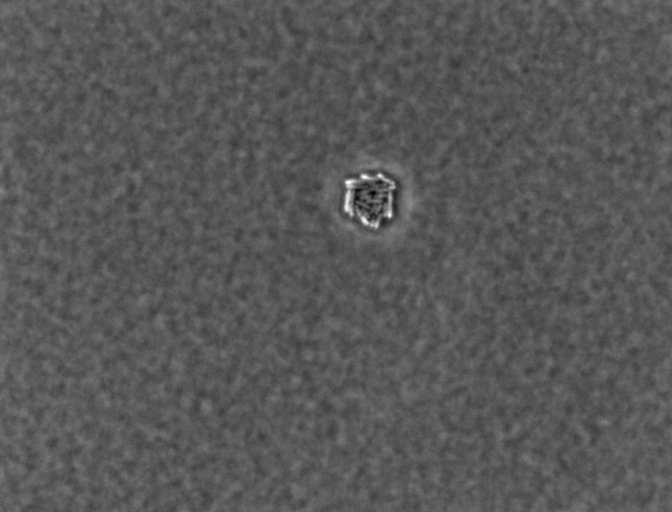
Escherichia coli 1612